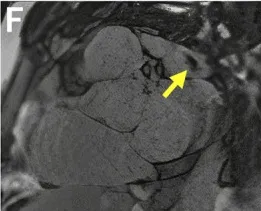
(E, F) Left atrial appendage thrombus (yellow arrow) was also discovered on this sequence. Image enlarged using letsenhance. Io.
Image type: radiology (mri)